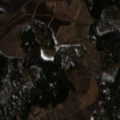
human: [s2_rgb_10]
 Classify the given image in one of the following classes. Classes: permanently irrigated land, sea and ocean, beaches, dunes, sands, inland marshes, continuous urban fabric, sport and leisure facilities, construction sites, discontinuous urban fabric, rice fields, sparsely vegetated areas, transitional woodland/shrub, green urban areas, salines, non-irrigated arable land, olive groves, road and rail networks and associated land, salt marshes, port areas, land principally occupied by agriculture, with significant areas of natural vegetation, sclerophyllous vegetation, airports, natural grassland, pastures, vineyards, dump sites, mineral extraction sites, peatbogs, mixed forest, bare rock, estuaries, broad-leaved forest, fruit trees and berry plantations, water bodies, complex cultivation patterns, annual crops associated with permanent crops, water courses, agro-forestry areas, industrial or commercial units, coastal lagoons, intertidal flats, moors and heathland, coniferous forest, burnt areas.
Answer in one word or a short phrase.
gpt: non-irrigated arable land, land principally occupied by agriculture, with significant areas of natural vegetation, broad-leaved forest, coniferous forest, mixed forest, transitional woodland/shrub